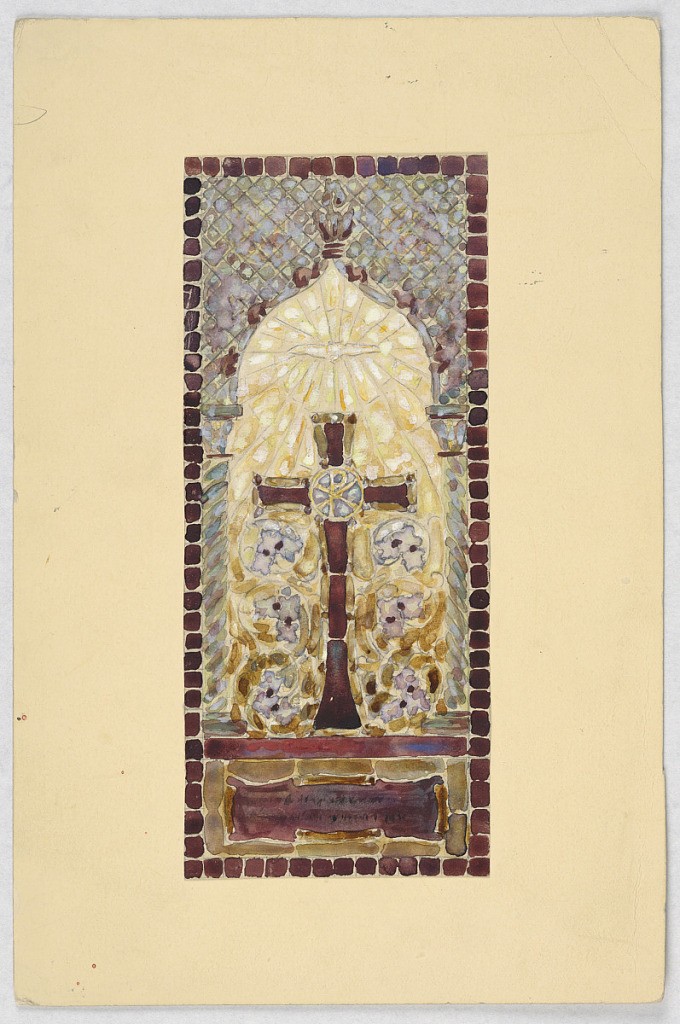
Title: Design for stained glass
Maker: Alice Cordelia Morse, American, 1863–1961
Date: late 19th century
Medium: Brush and gouache, watercolor on paper mounted on tan illustration board
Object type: Drawing
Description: Design of cross on mantel on yellow ground and mosaic like pattern in gray and blue, framed by black stone-like border.